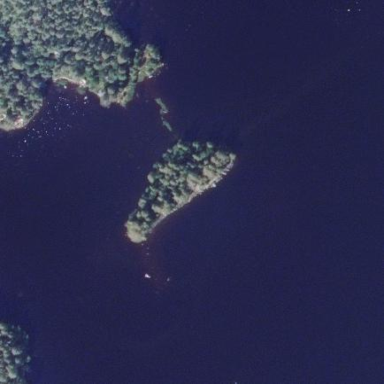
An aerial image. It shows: Islet.